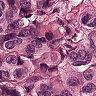
Metastatic tissue present: yes